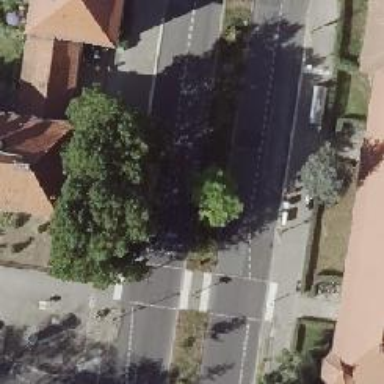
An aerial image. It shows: Road with traffic signals.